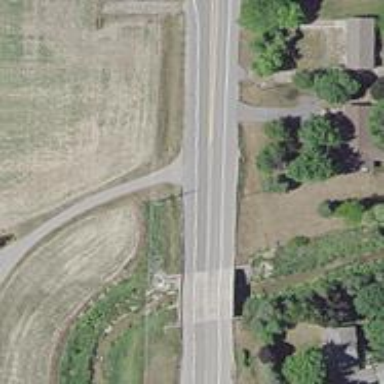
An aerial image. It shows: Primary highway.